Question: A project has several tasks.
Out of these tasks, an Employee will only be assigned to some of the tasks.
The employee can only be assigned tasks for project that he/she is assigned to.
Please review the following and help on how I should create the database design and the final entity model
If this ER diagram looks good, could you please provide guidance on how the EF 4.1 entity classes should be created, especially for EmployeeProjectTasks table.
If this ER diagram looks incorrect, please recommend revisions.

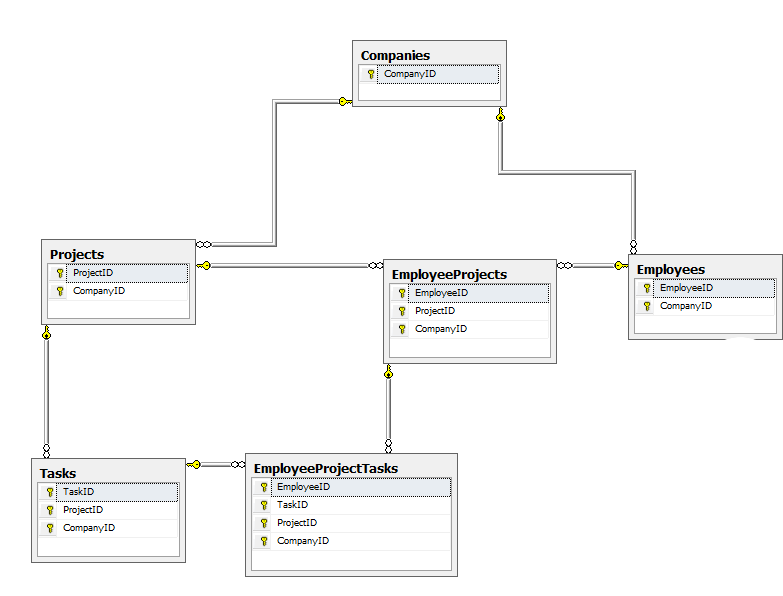
Answer: > The employee can only be assigned tasks for project that he/she is assigned to.
Your ER model doesn't enforce that.
That's because of the non-identifying relationship between 'Project' and 'Task', so the propagation of 'ProjectID' is cut-off in that branch of the diamond-shaped dependency and 'EmployeeProjectTask.ProjectID' only references 'EmployeeProject' (but not 'Task').
---
The model that ensures 'EmployeeProjectTask' is connected with 'EmployeeProject' and 'Task' from the 'Project' would look like this:

Note how 'Task' has a composite PK '{ProjectID, TaskNo}', and how 'Project.ProjectID' is propagated down both "branches", and at the bottom of the "diamond" (resulting in the 'EmployeeProjectTask.ProjectID', with FK to both 'EmployeeProject' and 'Task').